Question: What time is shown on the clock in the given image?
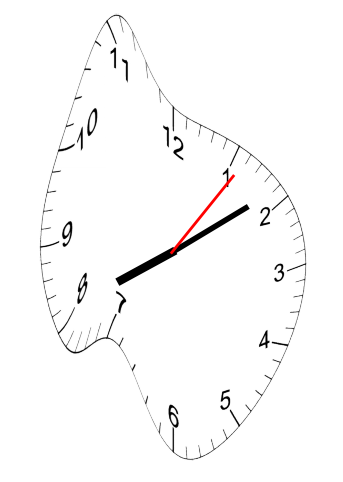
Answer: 08:09:06